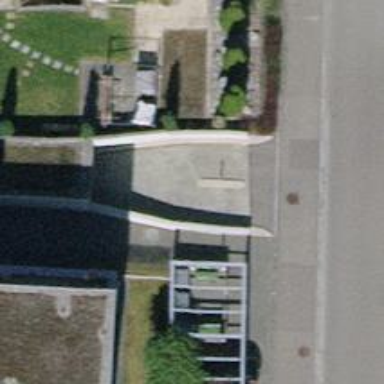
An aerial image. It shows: Wall barrier.